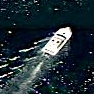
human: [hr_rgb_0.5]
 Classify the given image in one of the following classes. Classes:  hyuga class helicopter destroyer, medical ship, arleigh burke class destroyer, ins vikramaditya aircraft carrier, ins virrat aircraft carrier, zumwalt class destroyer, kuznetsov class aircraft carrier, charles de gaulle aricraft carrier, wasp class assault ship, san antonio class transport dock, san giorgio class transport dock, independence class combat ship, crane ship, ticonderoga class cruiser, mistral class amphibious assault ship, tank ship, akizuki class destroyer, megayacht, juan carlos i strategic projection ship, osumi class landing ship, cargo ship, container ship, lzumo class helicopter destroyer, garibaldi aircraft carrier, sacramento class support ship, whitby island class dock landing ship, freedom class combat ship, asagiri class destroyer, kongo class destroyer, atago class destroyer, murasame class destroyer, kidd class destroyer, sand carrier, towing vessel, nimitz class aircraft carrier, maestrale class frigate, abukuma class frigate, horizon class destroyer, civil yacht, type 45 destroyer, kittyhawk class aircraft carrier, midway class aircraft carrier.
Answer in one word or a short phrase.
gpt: Civil yacht